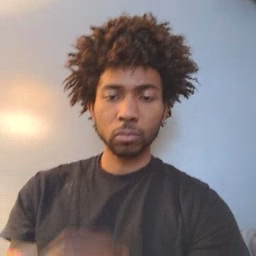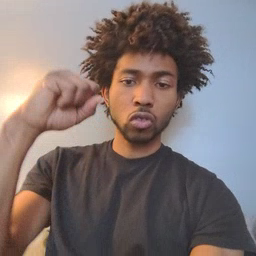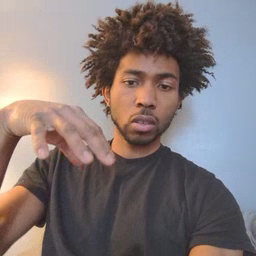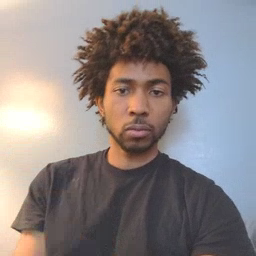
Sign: drop